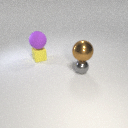
large purple rubber sphere to the left of large brown metal sphere